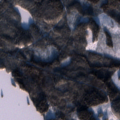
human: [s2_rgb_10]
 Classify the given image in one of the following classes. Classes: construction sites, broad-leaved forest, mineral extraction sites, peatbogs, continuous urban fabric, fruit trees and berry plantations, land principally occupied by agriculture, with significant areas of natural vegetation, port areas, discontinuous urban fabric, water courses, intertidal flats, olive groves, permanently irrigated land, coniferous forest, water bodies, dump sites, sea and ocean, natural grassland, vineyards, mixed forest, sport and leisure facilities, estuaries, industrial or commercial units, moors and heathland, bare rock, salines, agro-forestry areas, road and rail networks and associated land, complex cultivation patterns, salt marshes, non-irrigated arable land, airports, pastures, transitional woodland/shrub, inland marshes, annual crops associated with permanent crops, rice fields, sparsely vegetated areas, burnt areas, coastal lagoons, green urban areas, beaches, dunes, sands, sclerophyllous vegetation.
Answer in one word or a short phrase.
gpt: coniferous forest, mixed forest, water bodies